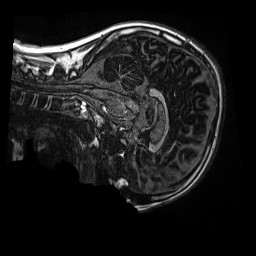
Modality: MP2RAGE
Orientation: sagittal
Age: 11
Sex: male
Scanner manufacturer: siemens
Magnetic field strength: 3 T
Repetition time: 4 s
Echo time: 0.00303 s